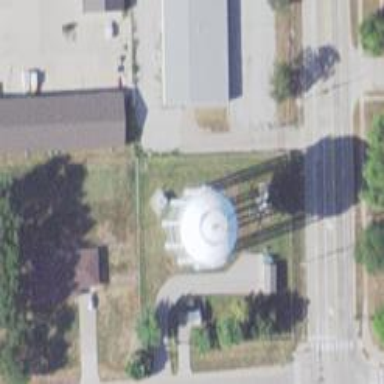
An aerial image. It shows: Water tower that is man-made.